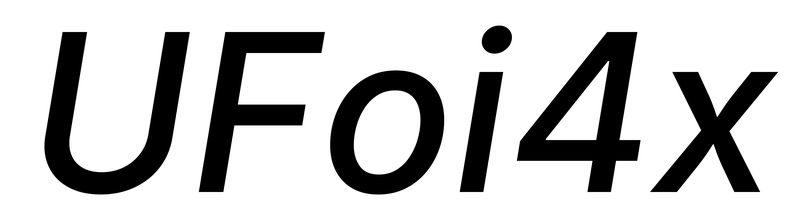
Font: Inter-Italic_Medium_Italic